Field crop: maize
Growth stage: 2
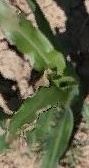
Species: maize